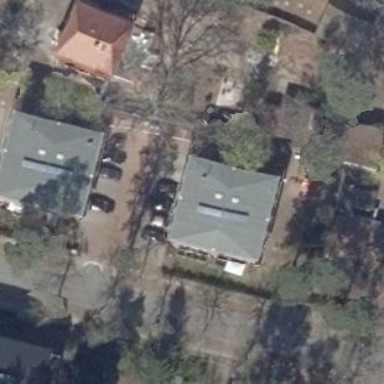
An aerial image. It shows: House with quadruple saltbox roof shape.